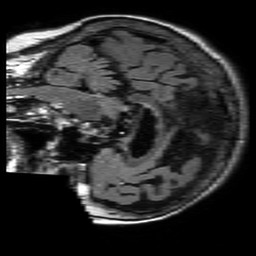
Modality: FLAIR
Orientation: sagittal
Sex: female
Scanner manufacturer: philips
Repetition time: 11 s
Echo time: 0.125 s